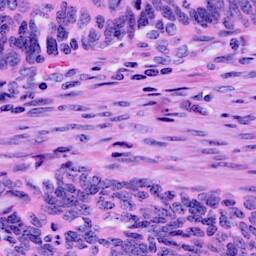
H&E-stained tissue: Cervix